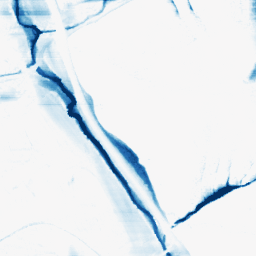
Category: morphological
Decomposition family: morphological_rect
Decomposition parameters: operation: closing
width: 50
height: 5
Upsampling method: bspline
Upsampling parameters: scale: 8
Upsampling scale: 8